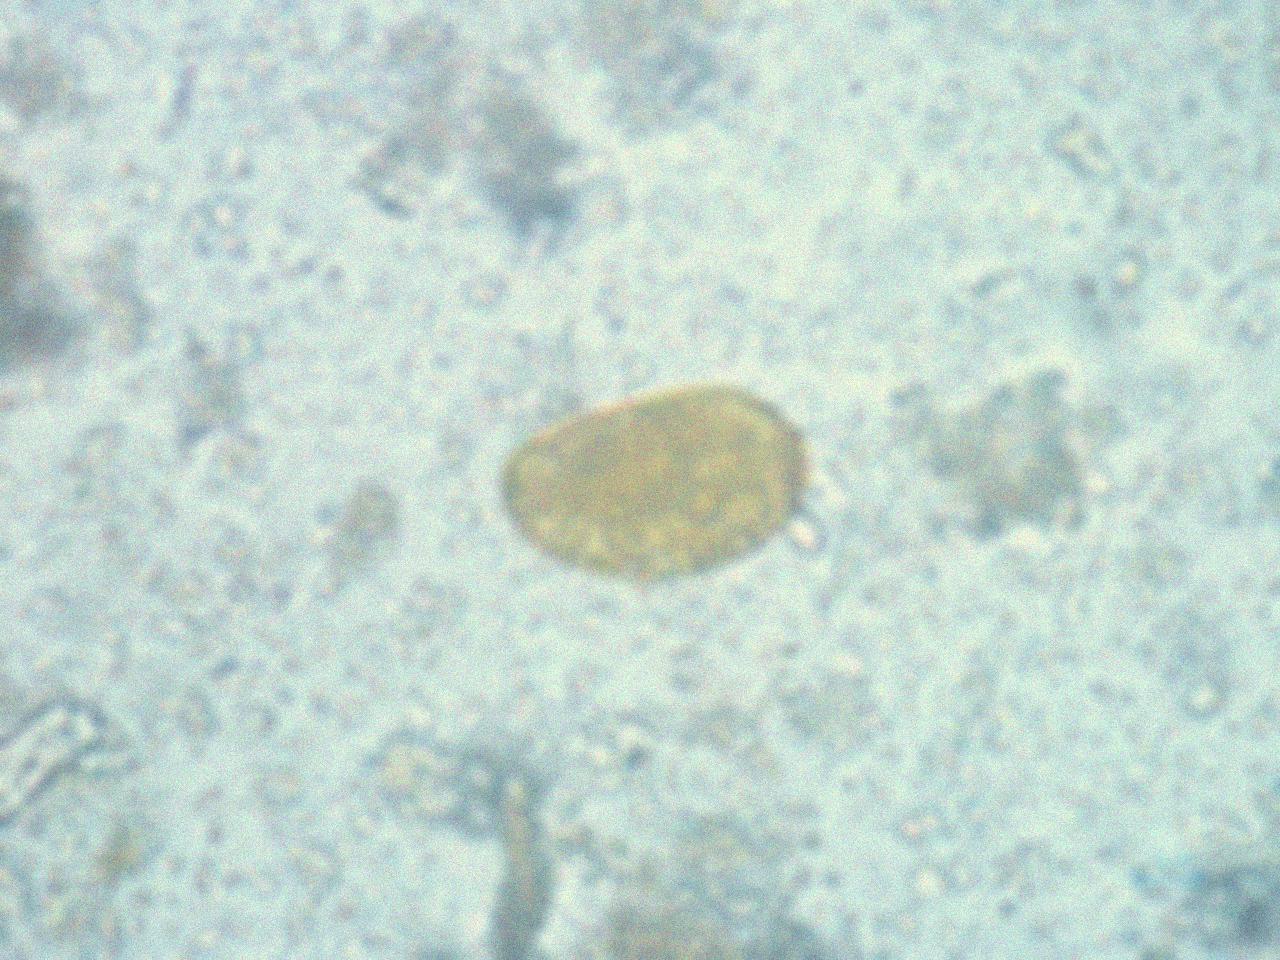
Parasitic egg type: Paragonimus spp